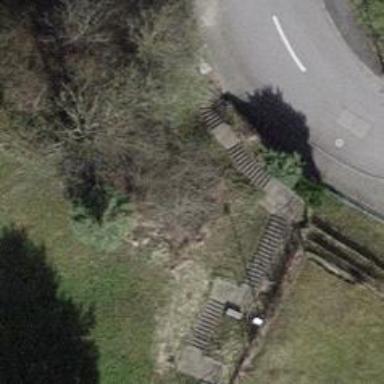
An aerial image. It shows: Road with steps.